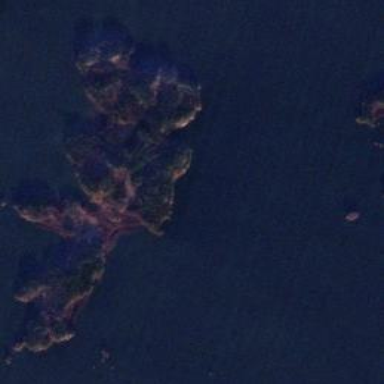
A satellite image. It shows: Island.